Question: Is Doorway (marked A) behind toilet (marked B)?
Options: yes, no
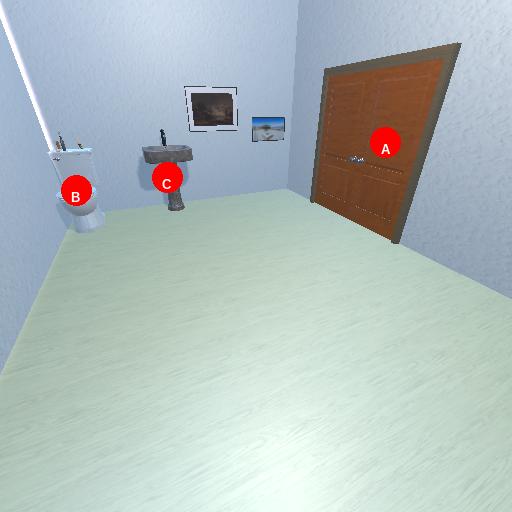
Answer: yes